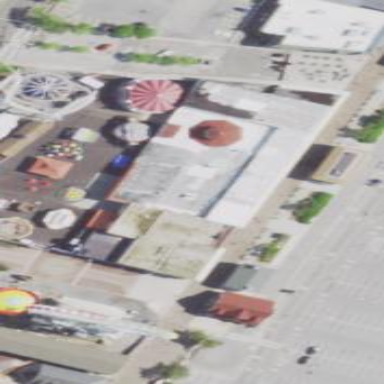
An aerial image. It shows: Amusement park within retail building.